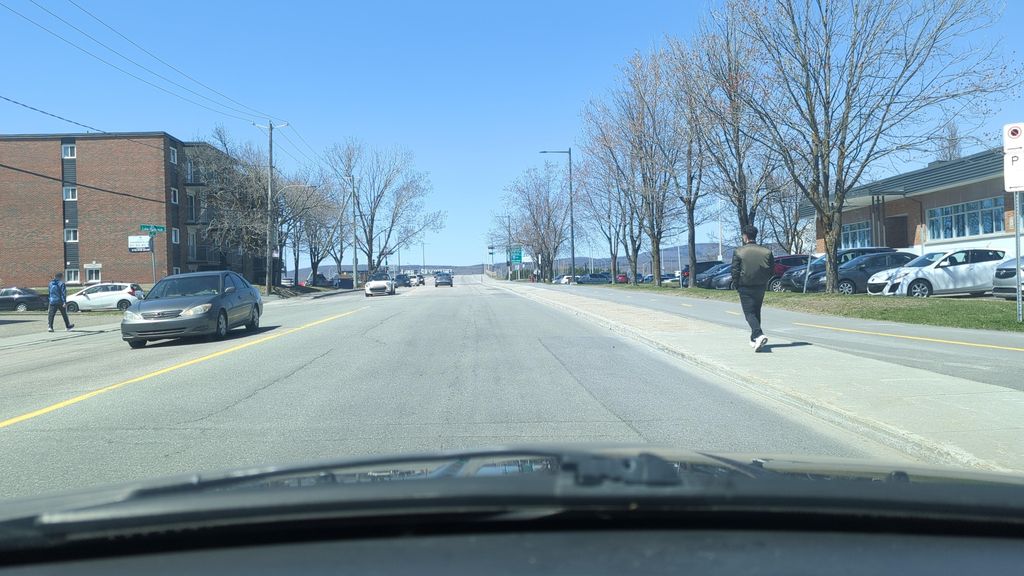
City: quebec_city